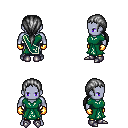
a pixel art fantasy rpg character, male body template, dark elf, purple skin, sash dress, gold greaves, gray ponytail hairstyle, gold gloves, metal boots, four views (front, back, left, right), 2x2 character sprite sheet, small pixel art, hard edges, no anti-aliasing